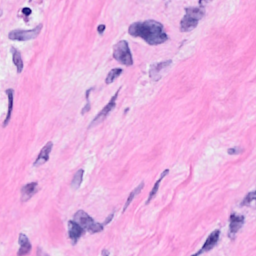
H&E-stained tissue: Breast